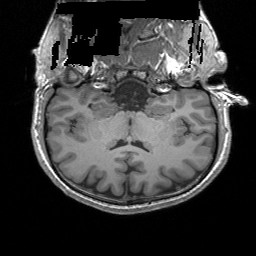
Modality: T1w
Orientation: sagittal